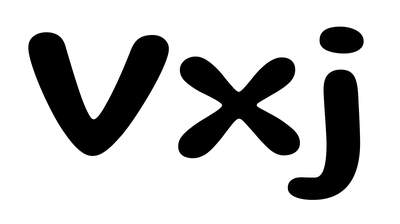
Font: Gluten_Medium